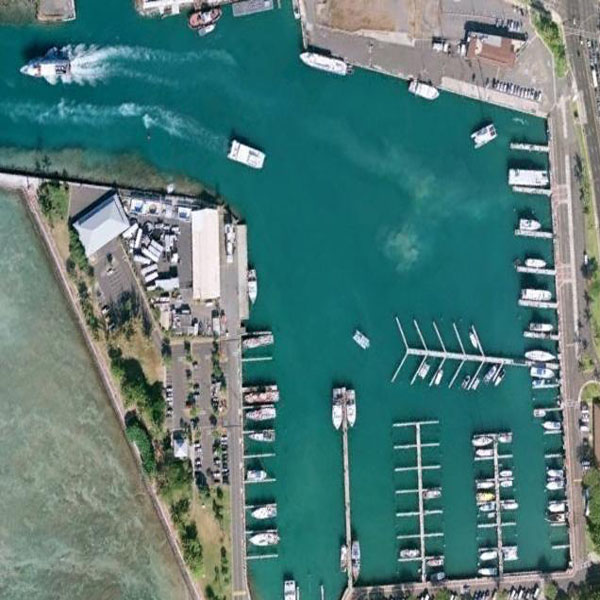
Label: Port